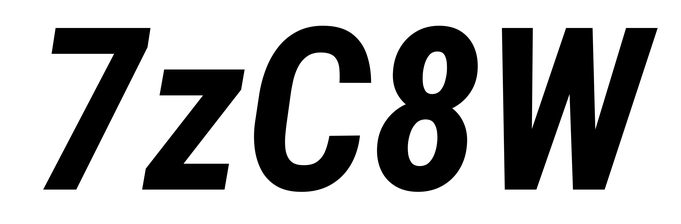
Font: Roboto-Italic_Condensed_Bold_Italic